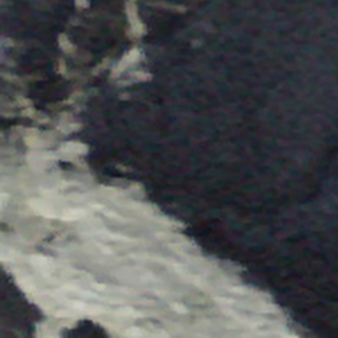
Label: other